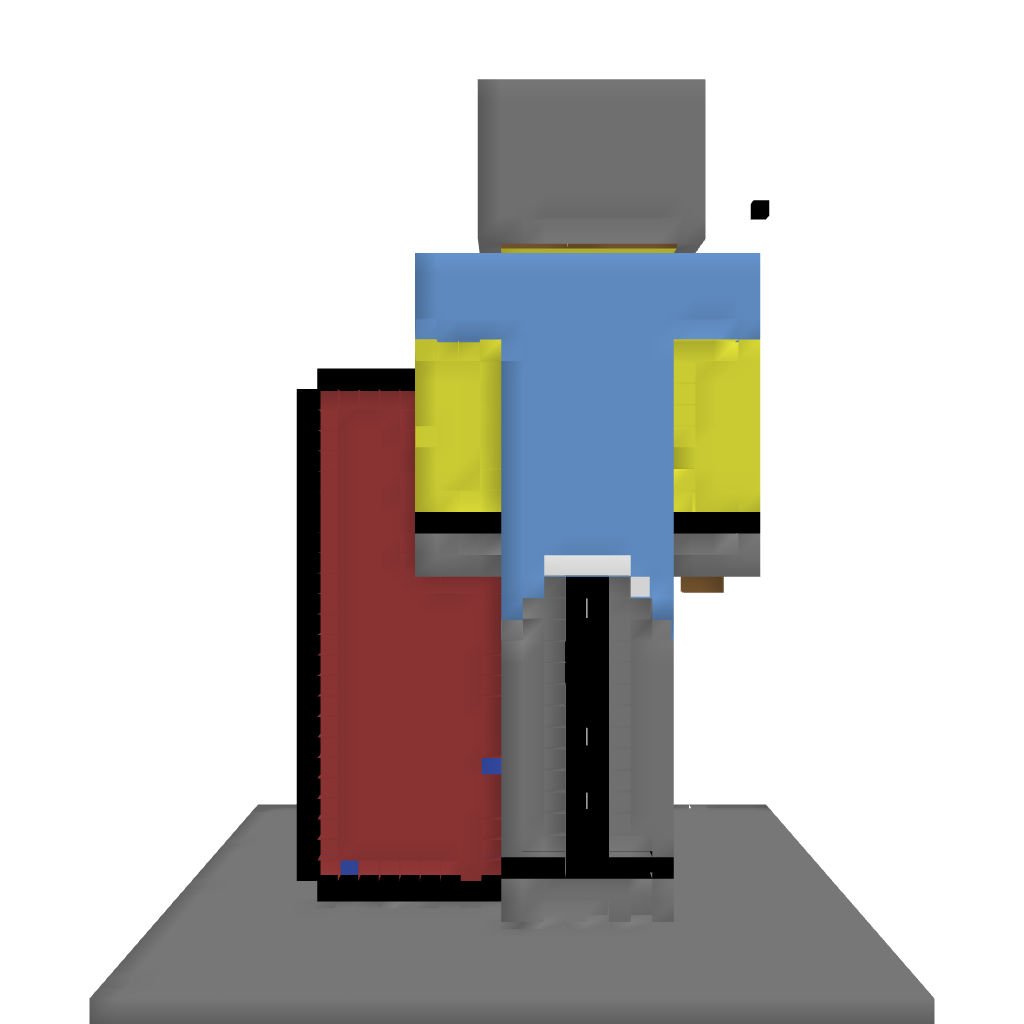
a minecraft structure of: Zwergenkönig bad low quality